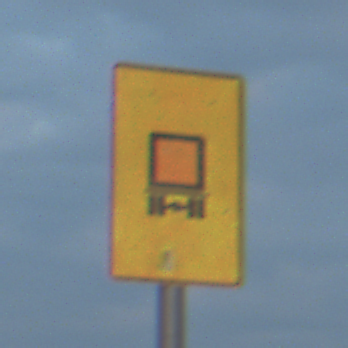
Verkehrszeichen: KennzeichnungspflichtigeFahrzeugeGefaehrlicheGueterOhnePfeilsymbol
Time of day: SunriseSunset
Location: Outdoor (Nature)
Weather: PartlyCloudy
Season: NotSpecified
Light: Natural